Question: There is the function which operates with numpy.ndarray:
'''
def func(x):
print x # here I need a current value of ndarray
return 5*x
'''
For some calculation I need a current value of passed ndarray, something like 'np.nditer()' while iterating.
Output:
'''
x = array([1, 2, 3]
In [52]: func(x)
[1 2 3]
Out[52]: array([5, 10, 15])
'''
Some :
I need to plot next sequence:

I've wrote function which perfectly works with single values:
'''
In [54]: def my_formula(x):
...: return sum([1/(math.sqrt(i)) for i in range(1, x+1)]
'''
but I need to transfom it for plotting:
'''
def graph(formula, x_range):
x = np.array(x_range)
y = formula(x) # numpy ndarray!
plt.plot(x, y)
plt.show()
'''
so here
'''
return sum([1/(math.sqrt(i)) for i in range(1, x+1)]
'''
I need a current element of 'ndarray', not a full range for 'range(1, x+1)'
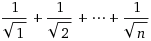
Answer: A simple transformation of your function would be:
'''
def graph(formula, x_range):
x = np.array(x_range)
y = [formula(xx) for xx in x]
y = np.array(y)
plt.plot(x, y)
plt.show()
'''
Without plotting I can illustrate this with:
'''
In [541]: x=np.arange(5)
In [542]: np.array([my_formula(i) for i in x])
Out[542]: array([ 0. , 1. , 1.70710678, 2.28445705, 2.78445705])
'''
We can be more elaborate, and talk about speeding this up, using more numpy functions, etc., but this is the simplest change that will get you going.